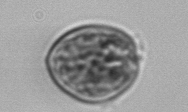
Label: Prorocentrum